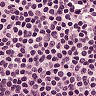
Metastatic tissue present: no